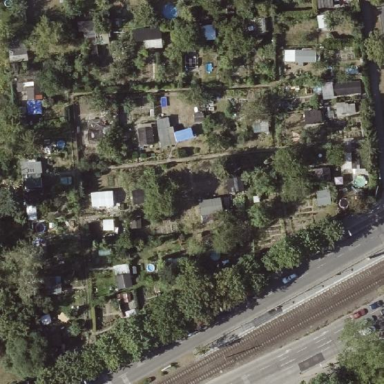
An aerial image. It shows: Allotments area.